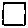
Label: square